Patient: sex F, age 61
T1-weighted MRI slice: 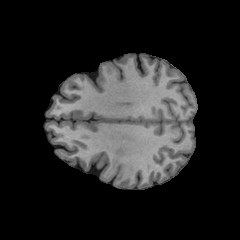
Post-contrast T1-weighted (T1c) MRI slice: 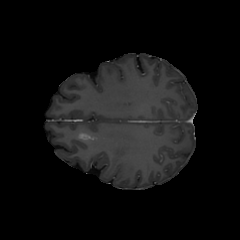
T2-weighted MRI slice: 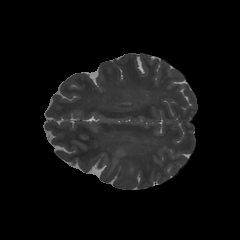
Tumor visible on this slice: yes
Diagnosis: Glioblastoma, IDH-wildtype
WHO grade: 4